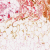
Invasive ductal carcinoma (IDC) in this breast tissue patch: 0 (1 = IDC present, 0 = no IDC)